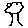
Label: tree